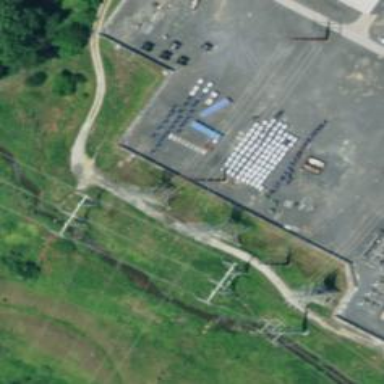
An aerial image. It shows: Power tower.